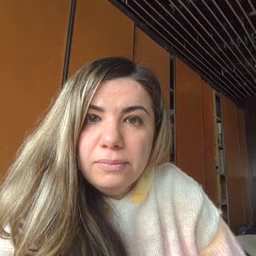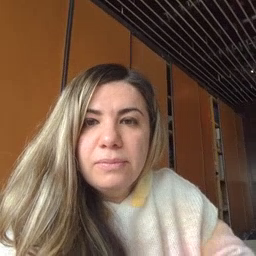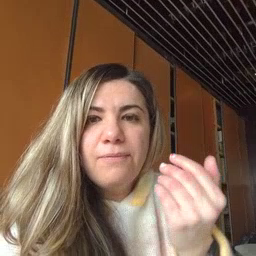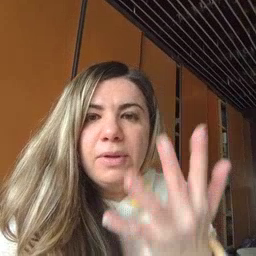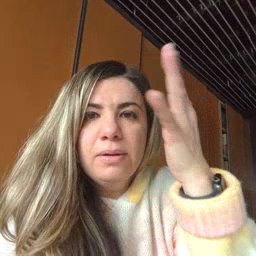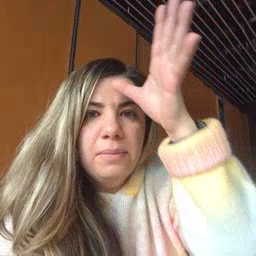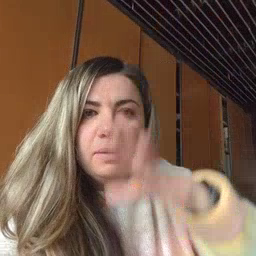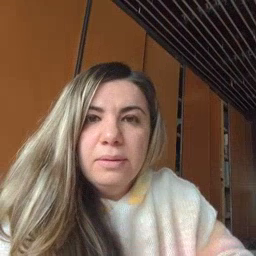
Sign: fireman